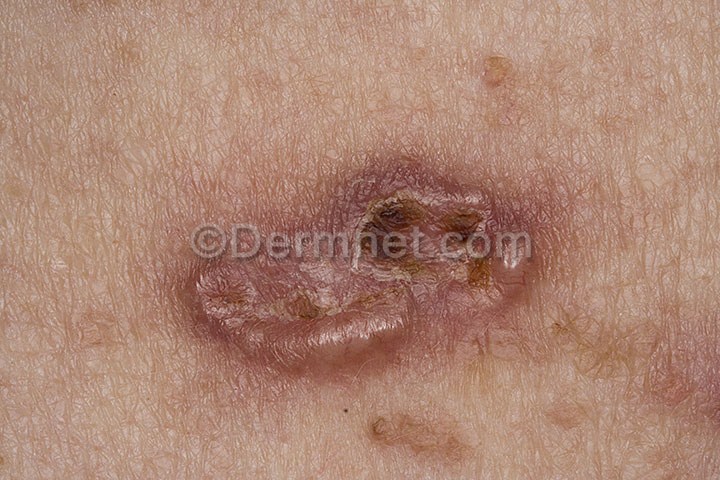
Disease: Actinic Keratosis Basal Cell Carcinoma and other Malignant Lesions